Chest X-ray:
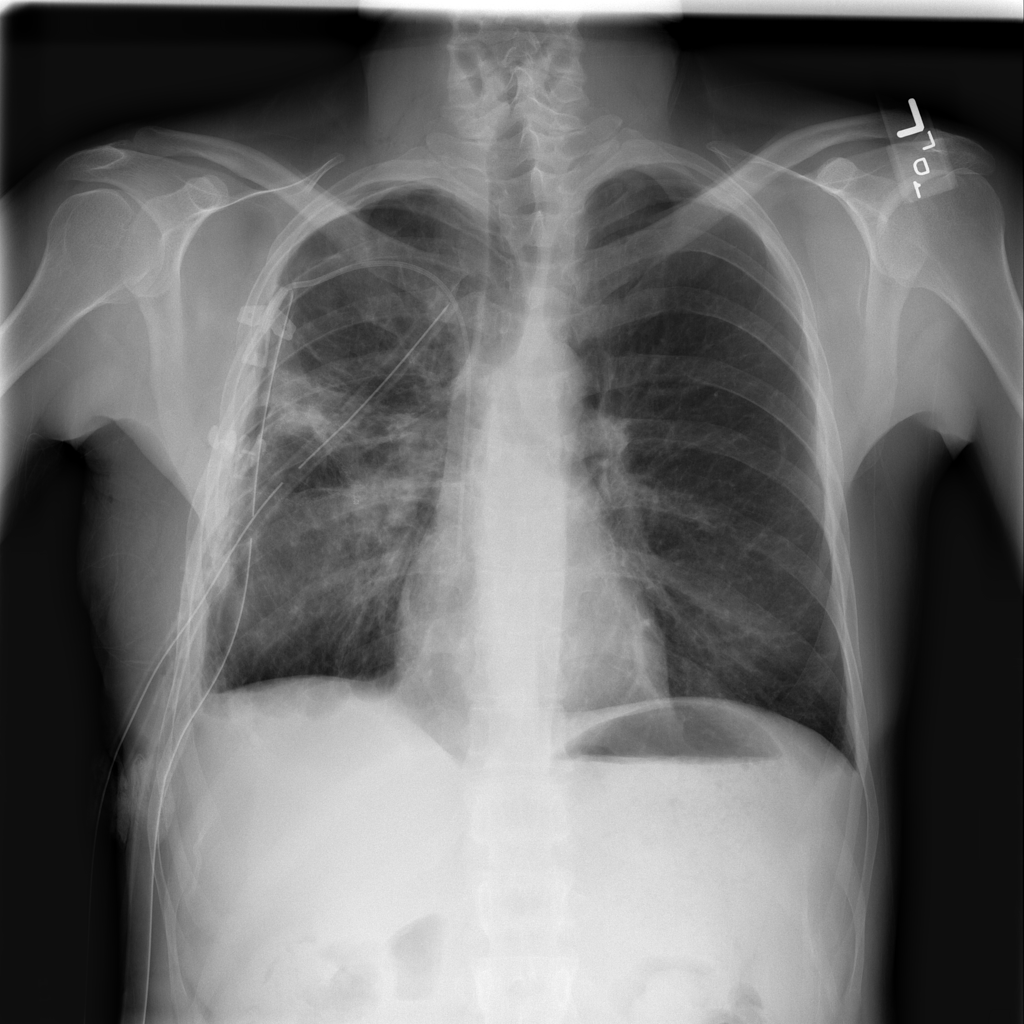
Findings: Consolidation, Effusion
No abnormal finding: no